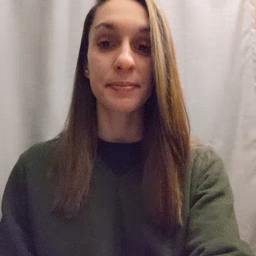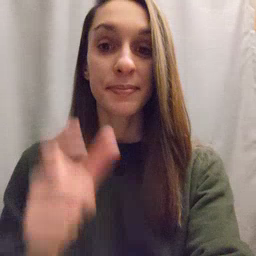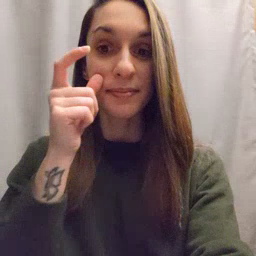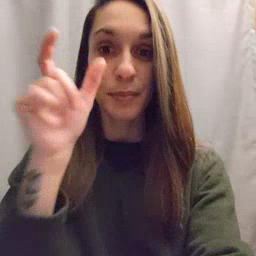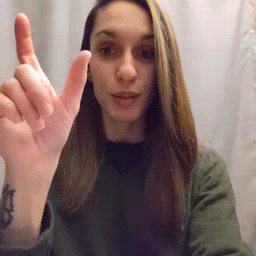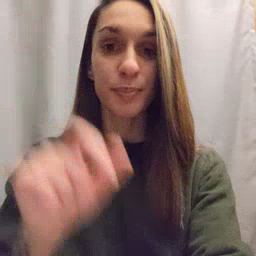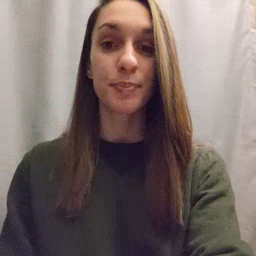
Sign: moon